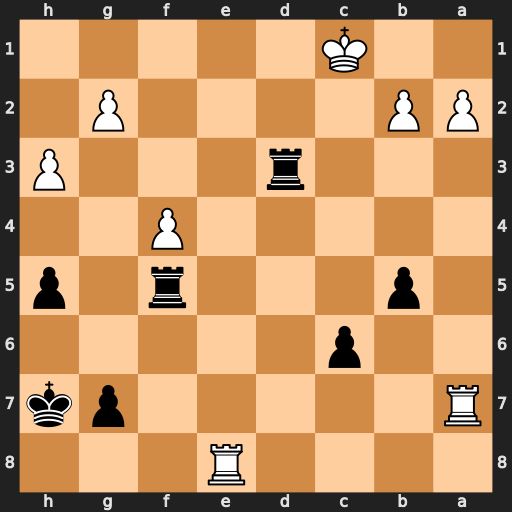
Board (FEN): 4R3/R5pk/2p5/1p3r1p/5P2/3r3P/PP4P1/2K5
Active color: b
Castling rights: -
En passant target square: -
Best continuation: Rc5+ Kb1 Rd1#